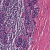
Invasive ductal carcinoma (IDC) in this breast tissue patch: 0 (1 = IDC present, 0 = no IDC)